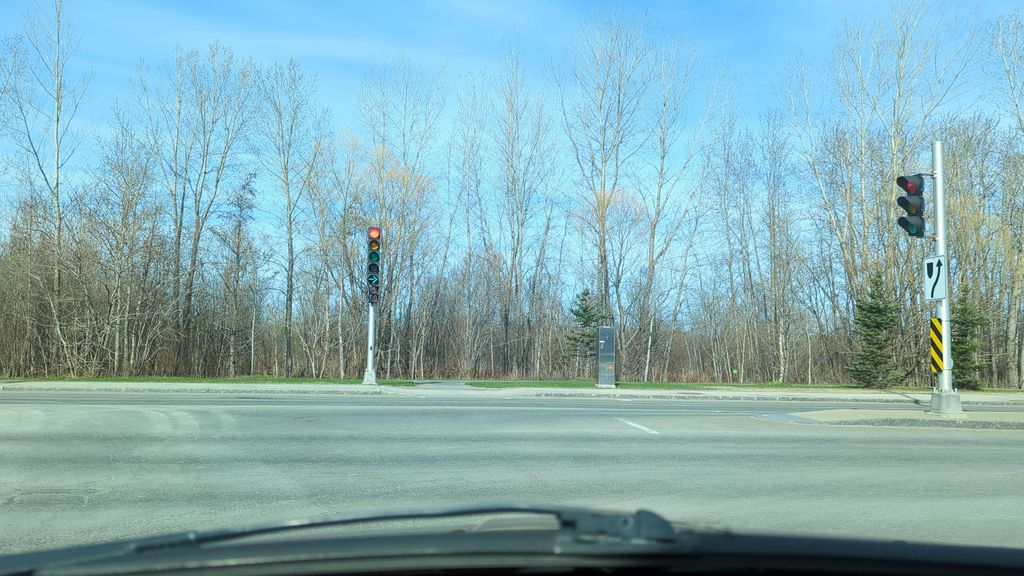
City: quebec_city